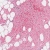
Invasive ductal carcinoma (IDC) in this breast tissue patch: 0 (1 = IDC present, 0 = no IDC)